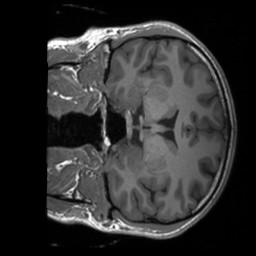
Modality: T1w
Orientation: coronal
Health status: healthy
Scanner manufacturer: siemens
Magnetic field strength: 3 T
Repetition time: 1.9 s
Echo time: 0.00232 s